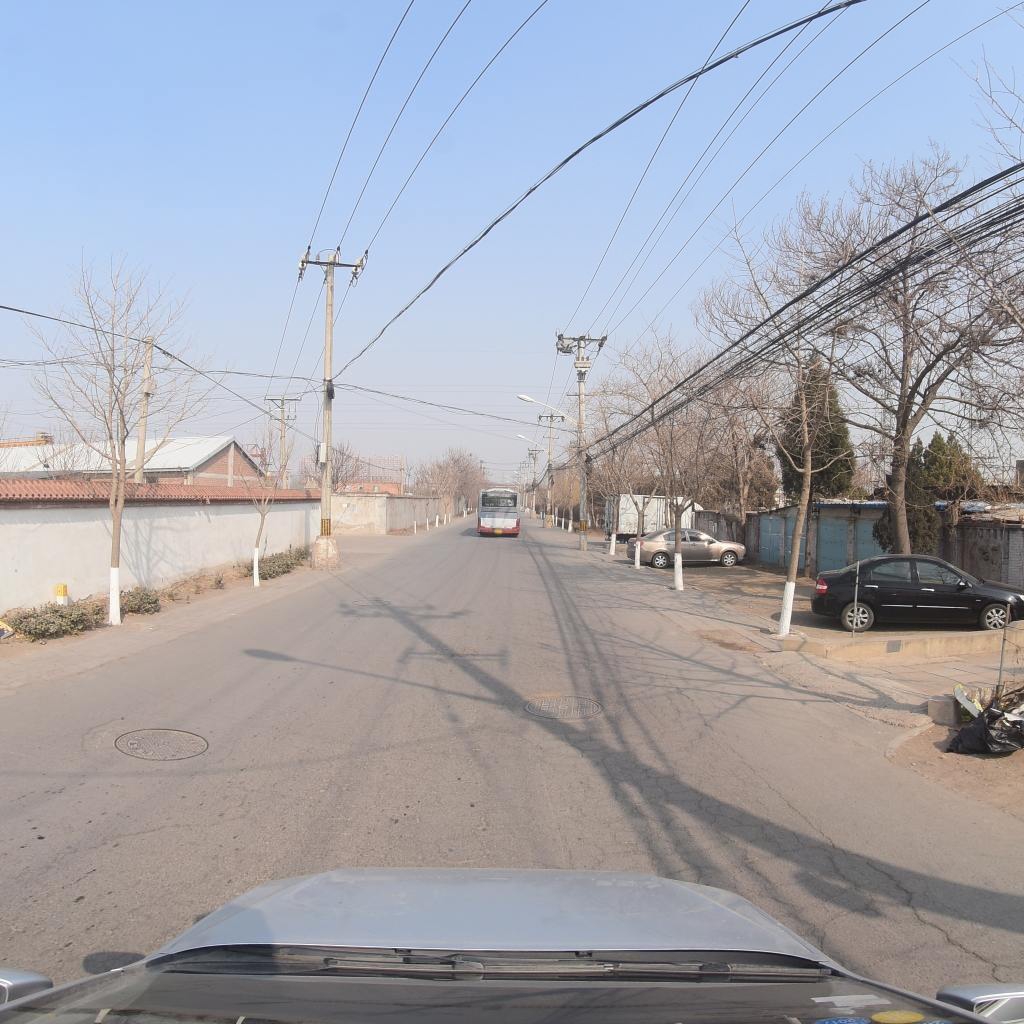
Region: Fengtai
Road damage annotations: alligator crack, manhole cover, manhole cover